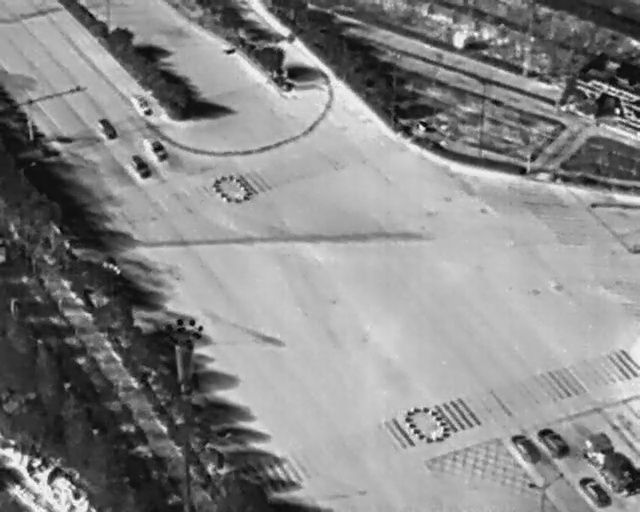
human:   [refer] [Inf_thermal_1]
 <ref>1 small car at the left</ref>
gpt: <box>[[19, 30, 23, 33, 144]]</box>